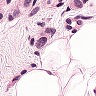
Metastatic tissue present: yes